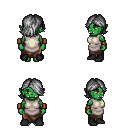
a pixel art fantasy rpg character, female body template, orc, green skin, white tunic, robe skirt, gray swoop hairstyle, leather bracers, black shoes, four views (front, back, left, right), 2x2 character sprite sheet, small pixel art, hard edges, no anti-aliasing